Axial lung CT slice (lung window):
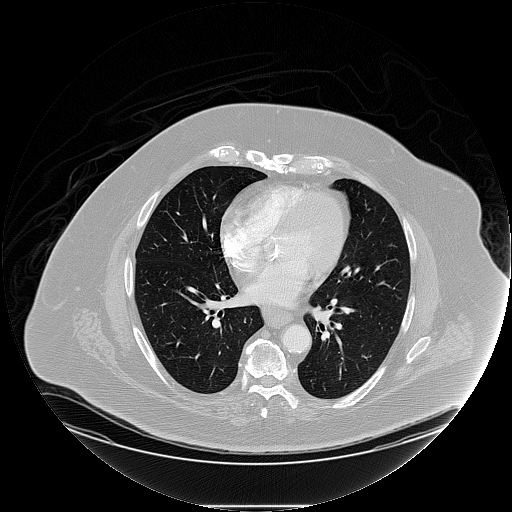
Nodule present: no